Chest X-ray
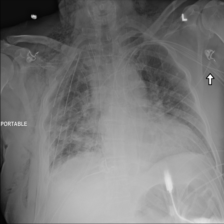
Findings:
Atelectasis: negative
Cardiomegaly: negative
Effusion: negative
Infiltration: positive
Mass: negative
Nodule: negative
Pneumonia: negative
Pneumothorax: negative
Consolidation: negative
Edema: negative
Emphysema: positive
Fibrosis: negative
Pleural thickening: negative
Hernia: negative